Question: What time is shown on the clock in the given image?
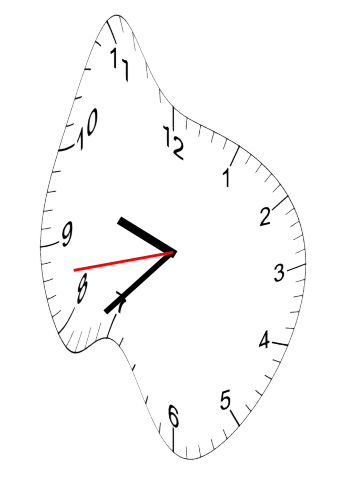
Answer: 09:37:43